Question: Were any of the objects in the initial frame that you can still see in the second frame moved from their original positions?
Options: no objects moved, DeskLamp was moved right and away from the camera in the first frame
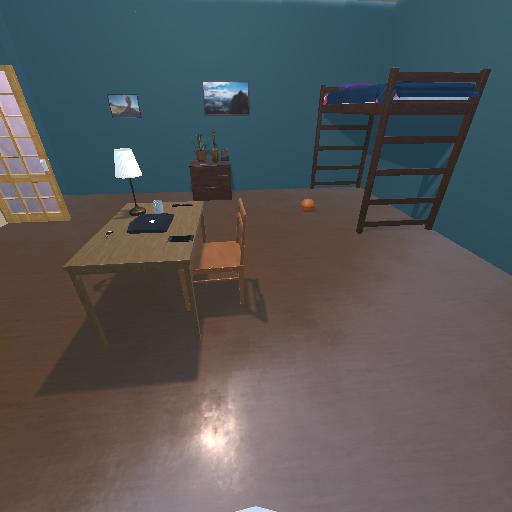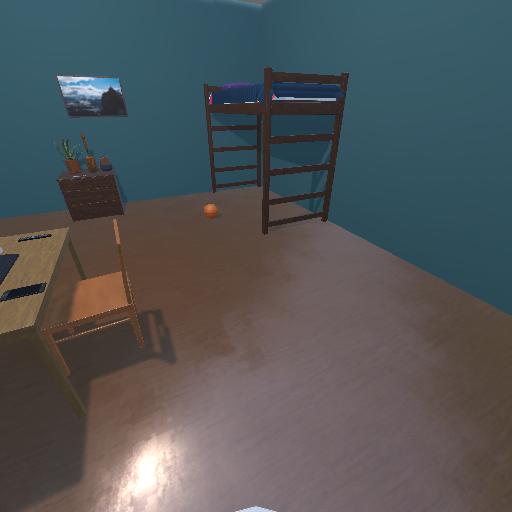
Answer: no objects moved